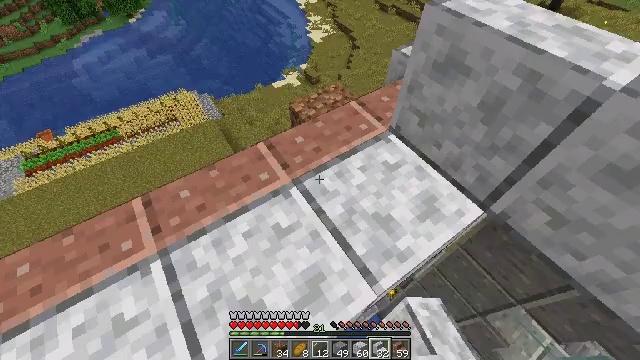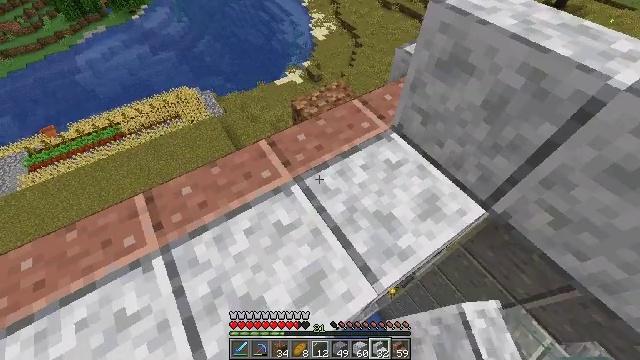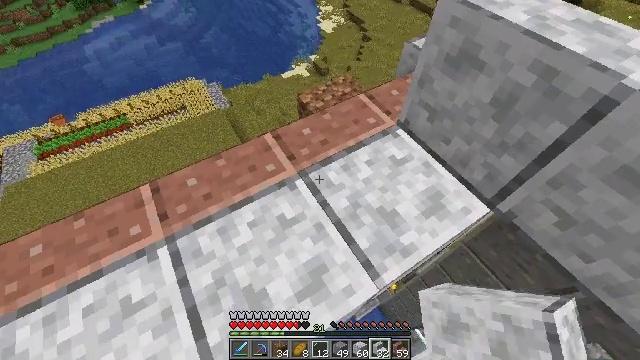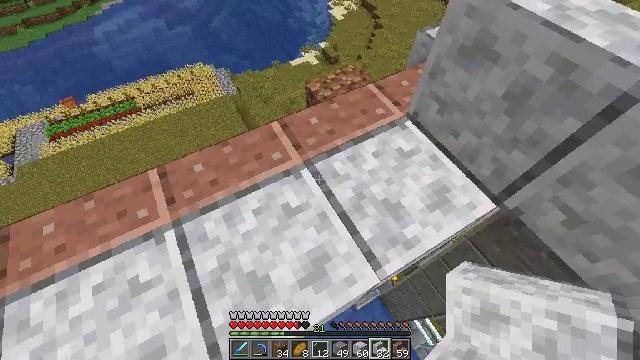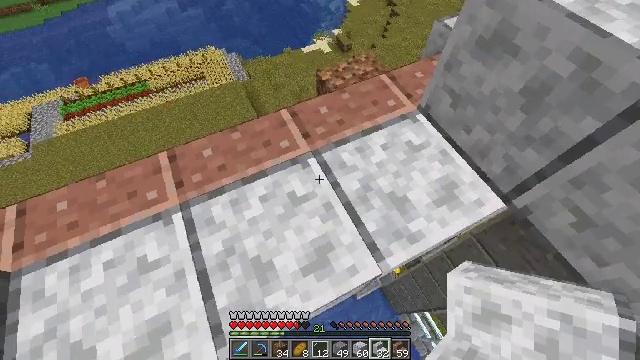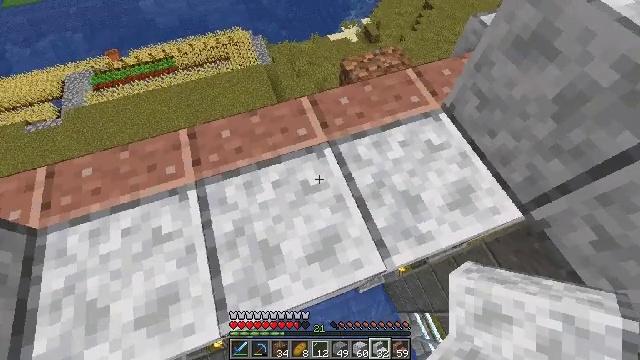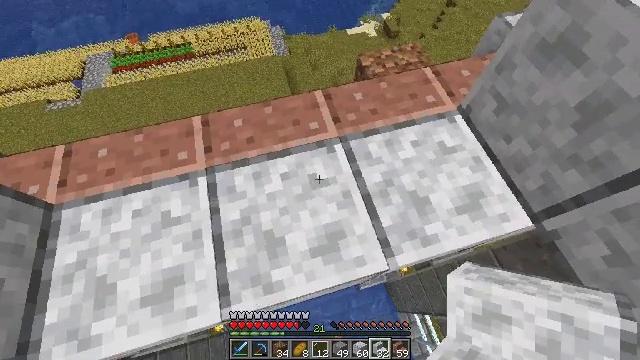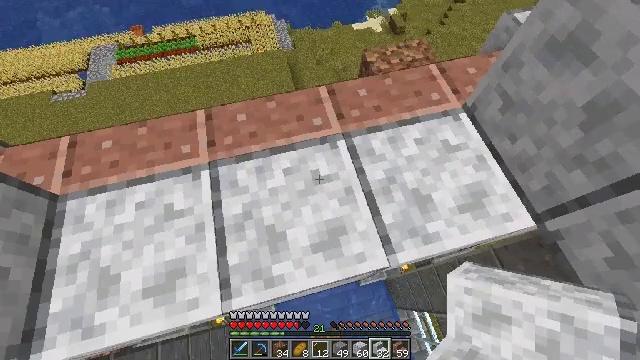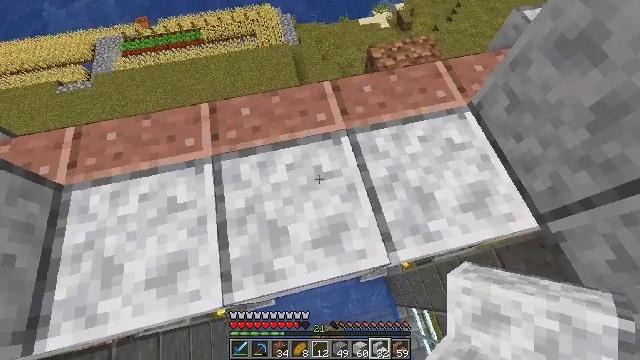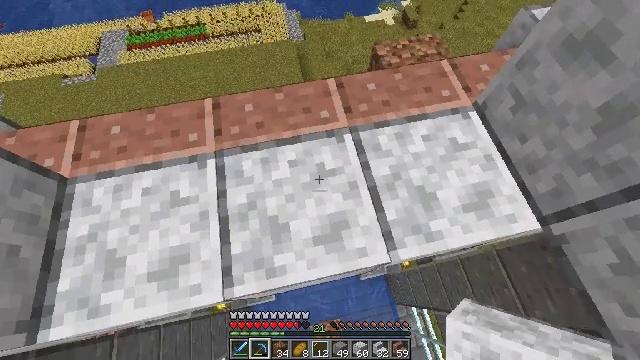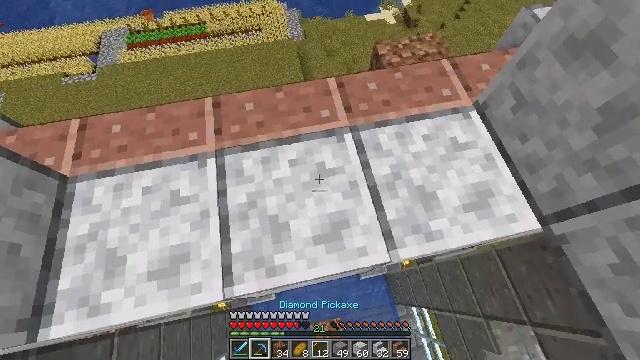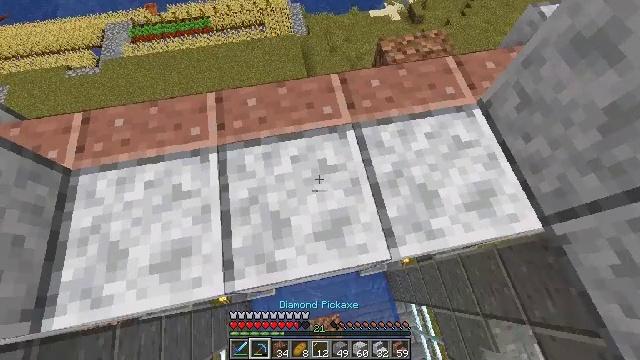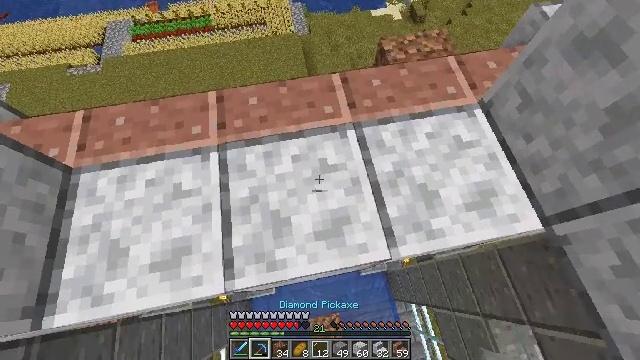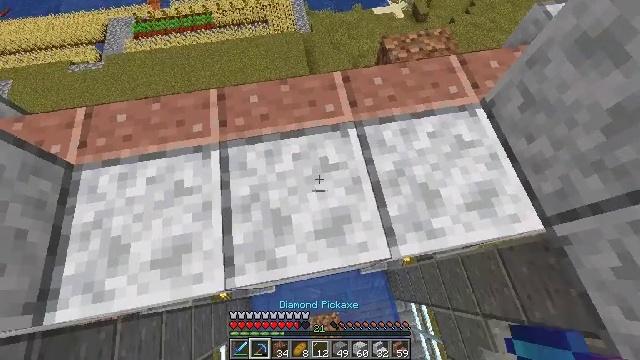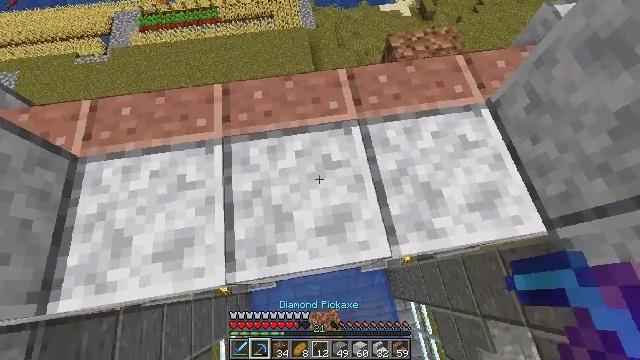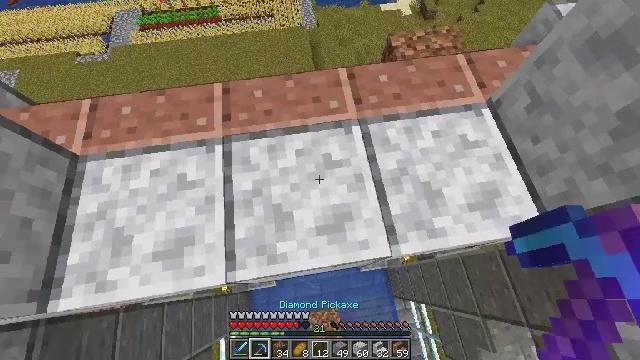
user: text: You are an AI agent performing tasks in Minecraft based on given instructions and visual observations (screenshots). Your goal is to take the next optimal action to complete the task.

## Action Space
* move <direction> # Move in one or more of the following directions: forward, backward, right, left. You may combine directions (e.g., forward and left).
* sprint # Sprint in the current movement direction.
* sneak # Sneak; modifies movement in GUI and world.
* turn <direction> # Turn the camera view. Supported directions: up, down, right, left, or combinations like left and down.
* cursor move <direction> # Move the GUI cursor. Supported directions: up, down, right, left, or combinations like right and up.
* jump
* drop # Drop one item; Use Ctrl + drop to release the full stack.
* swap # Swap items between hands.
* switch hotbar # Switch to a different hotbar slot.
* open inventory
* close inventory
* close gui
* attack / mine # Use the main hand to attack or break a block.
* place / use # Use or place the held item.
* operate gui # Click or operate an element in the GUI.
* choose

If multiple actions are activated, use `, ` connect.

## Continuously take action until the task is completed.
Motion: motion action
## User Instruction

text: Gather polished diorite stairs from a structure.
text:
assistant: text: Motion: no_op
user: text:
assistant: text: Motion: turn left and down
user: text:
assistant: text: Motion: turn left and down
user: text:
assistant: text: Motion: turn left and down
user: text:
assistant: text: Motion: turn left and down
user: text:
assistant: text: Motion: turn left and down
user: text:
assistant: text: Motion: turn left
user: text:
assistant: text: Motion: turn left
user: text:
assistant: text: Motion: turn left, switch to hotbar 2
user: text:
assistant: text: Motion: switch to hotbar 2
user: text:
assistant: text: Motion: switch to hotbar 2
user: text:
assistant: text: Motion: no_op
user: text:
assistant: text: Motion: no_op
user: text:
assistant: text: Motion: turn left
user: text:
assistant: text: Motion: no_op
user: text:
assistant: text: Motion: no_op
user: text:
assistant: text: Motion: no_op
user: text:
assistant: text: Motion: turn right
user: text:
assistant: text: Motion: turn right
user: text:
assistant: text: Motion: turn right
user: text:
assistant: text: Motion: turn right
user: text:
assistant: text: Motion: turn right and down
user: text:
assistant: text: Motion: move left
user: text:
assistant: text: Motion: move left
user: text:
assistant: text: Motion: move left, turn right
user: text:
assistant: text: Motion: turn right
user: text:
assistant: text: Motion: no_op
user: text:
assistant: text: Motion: no_op
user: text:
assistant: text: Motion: no_op
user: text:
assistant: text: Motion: attack / mine